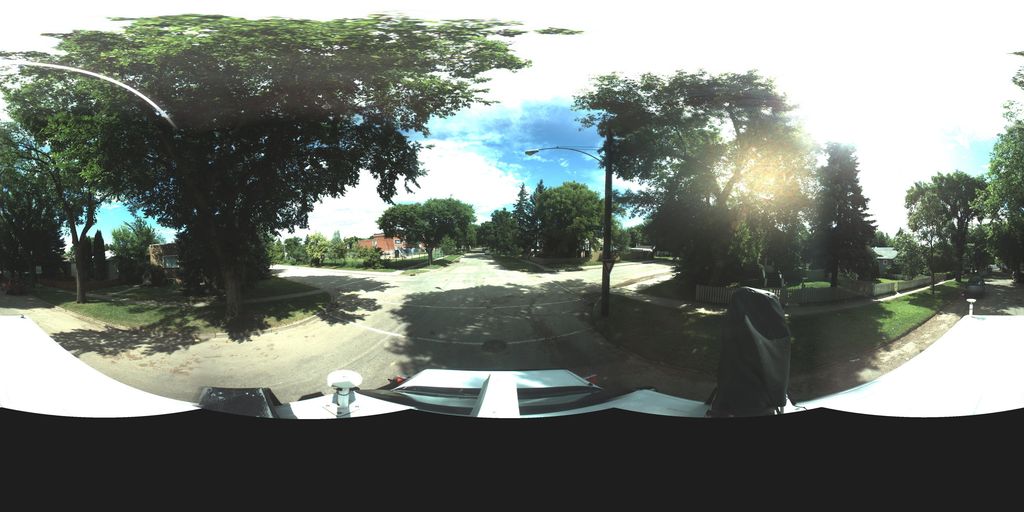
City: saskatoon